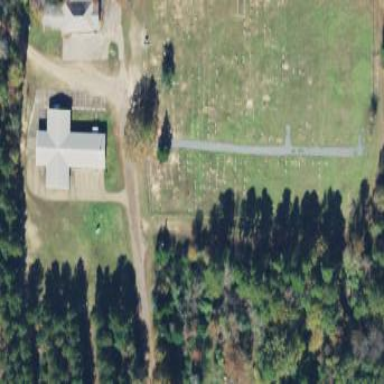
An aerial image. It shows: Cemetery.